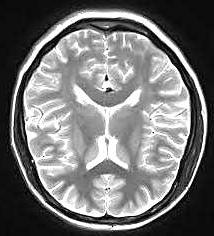
Label: notumor